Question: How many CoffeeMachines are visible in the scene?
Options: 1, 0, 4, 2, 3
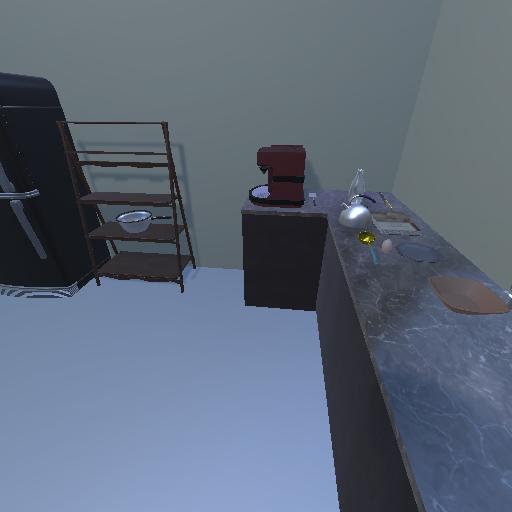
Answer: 1